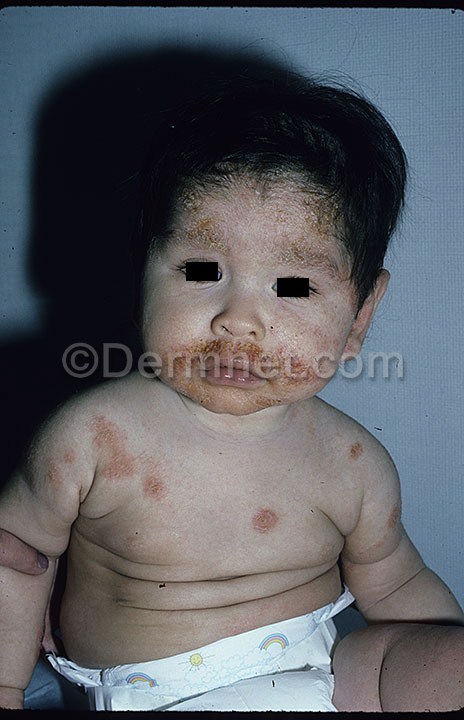
Disease: Atopic Dermatitis Photos